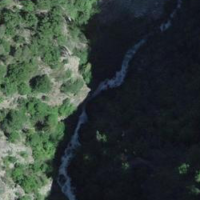
EUNIS habitat code: 43
Species observed at this site:
Lysandra coridon